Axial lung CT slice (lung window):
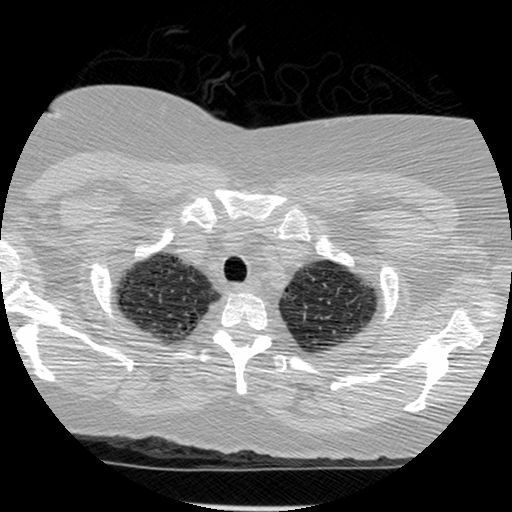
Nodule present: no